Question: Please, advise how I can create alert dialog, similar to Starbucks, shown in the image, when add to Apple Passbook.

I've tried to use 'PKAddPassesViewController', but failed, as it wasn't clear how to get alert dialog.
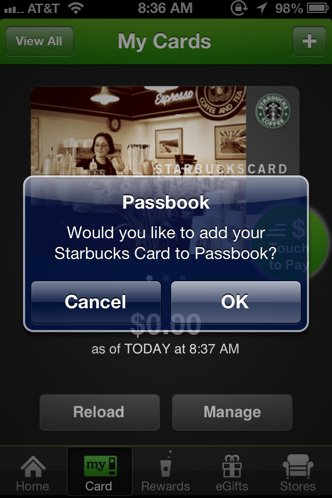
Answer: This looks like they are presenting a standard 'UIAlert' presenting the user with a 'PKAddPassesViewController'.
It is not possible to directly replace the Add/Cancel buttons of the 'PKAddPassesViewController' with an alert.